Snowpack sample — Buffalo Mountain, Silverthorne, Colorado, USA (1/25/25, 10:11 AM MST)
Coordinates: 39.6222, -106.1139
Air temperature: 22 °F
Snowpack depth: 110 cm
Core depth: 30 cm
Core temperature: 42.8 °F
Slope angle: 12°, slope face: 102°
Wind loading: high
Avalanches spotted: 0
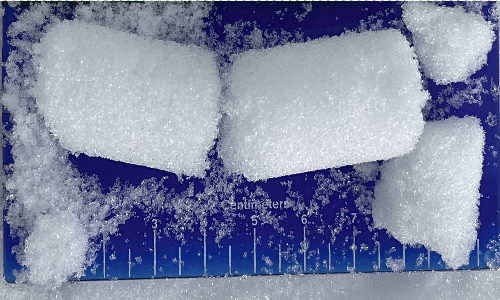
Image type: core
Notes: No avalanches nearby, collected on the outskirts of a fire break 15 meters from the treeline, on way to Buffalo and Red Mountain